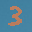
Label: 3